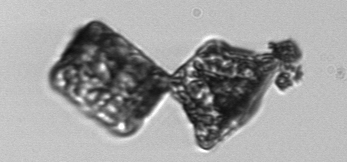
Label: Biddulphia